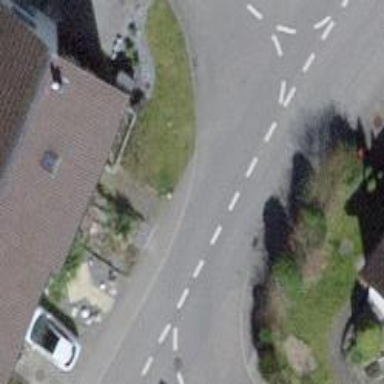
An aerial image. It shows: Kerb barrier.